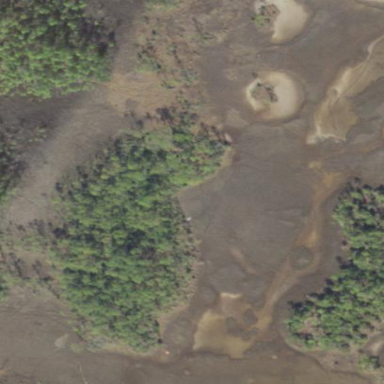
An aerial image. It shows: Marshy wetland area.